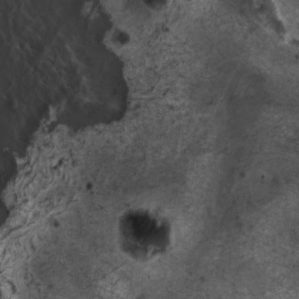
Label: non_frost